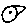
Label: bird